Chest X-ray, PA view. Patient: 39 years old, sex M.
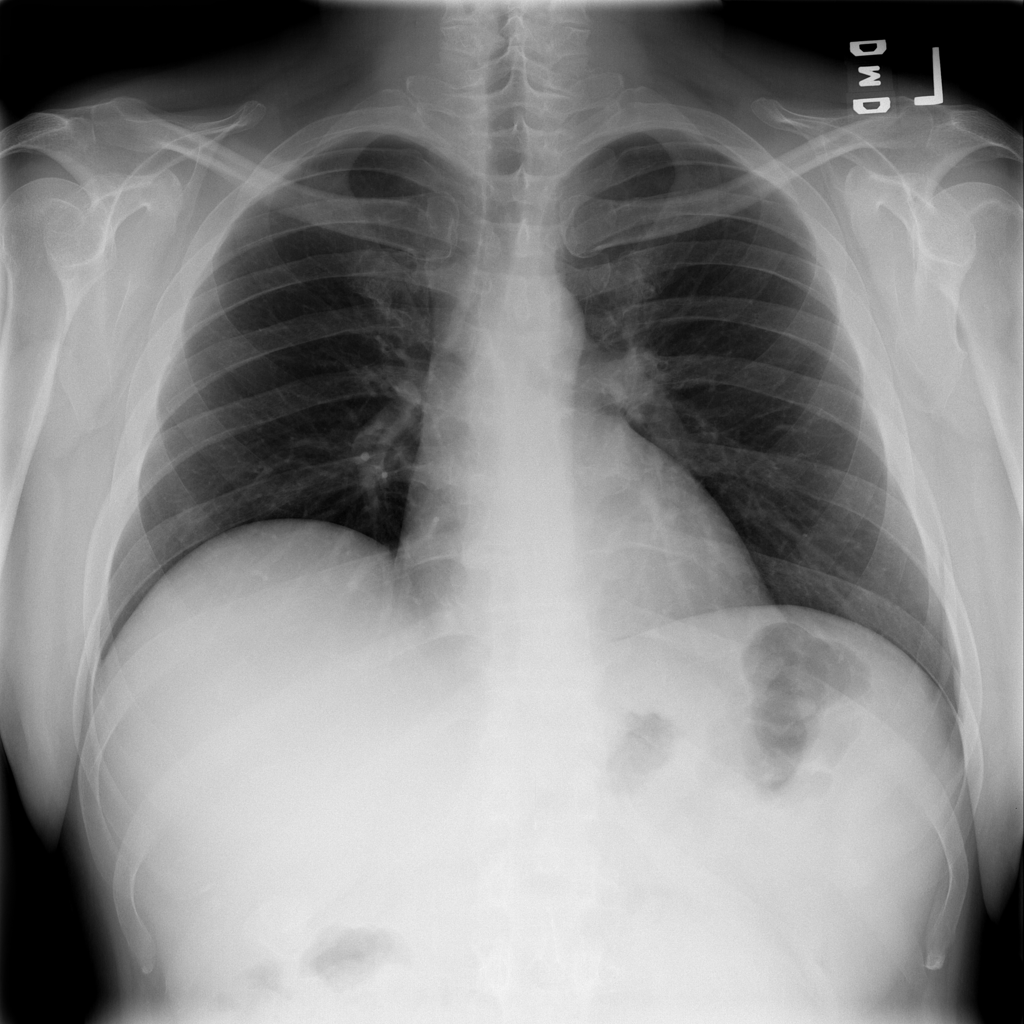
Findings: No Finding